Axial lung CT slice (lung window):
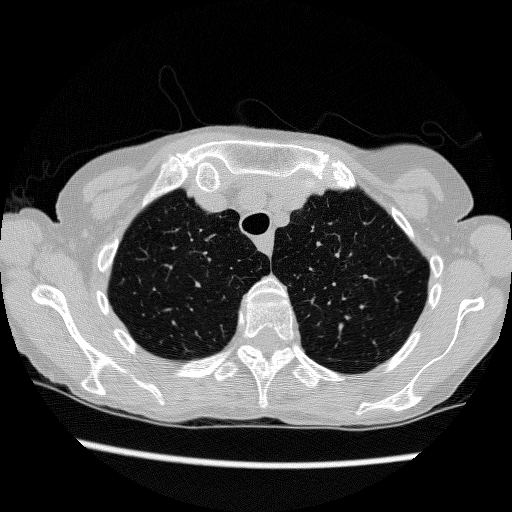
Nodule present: no